Question: I'm writing a Python-module which should provide an easy OOP interface to low-level GUI platforms. To achieve this, a wrapper class needs to be created that is used by the classes in the module.
This is the class-diagram for the basic implementation.

The class is the glue between the low-level platform and the classes in the package. Events usually start here, as the wrapper should recognize mouse-/keyboard-events and inform it's children about it.
Now, as you can see, the class needs to implement some functions to render basic elements onto the GUI. Now, I'd like to get to know about the magic behind rendering circles, rounded rectangles, lines (with a thickness) and about anti-aliasing. One reason for it is that I'm simply interested into that topic, the other is that I'd like to deliver an implementation with the package. (Will be written in C/C++, I'm pretty sure Python would be tot slow for such rendering operations, isn't it?)
:
1. Are there any good references for how to render circles, ellipses, rounded rectangles, or lines (with a thickness, the one-pixel-line is easy..)?
2. Are there any good references for how to implement anti-aliasing? E.g., is anti-aliasing done while rendering an element or applied after all rendering-operations have been done?
3. Would it be better to use something like a Path class that will be rendered? I.e. a vectorized representation of the form that should be rendered. That would have the advantage to render any kind of 2-dimensional forms, but I don't know how to implement it. Are there good references for rendering vector-graphics?
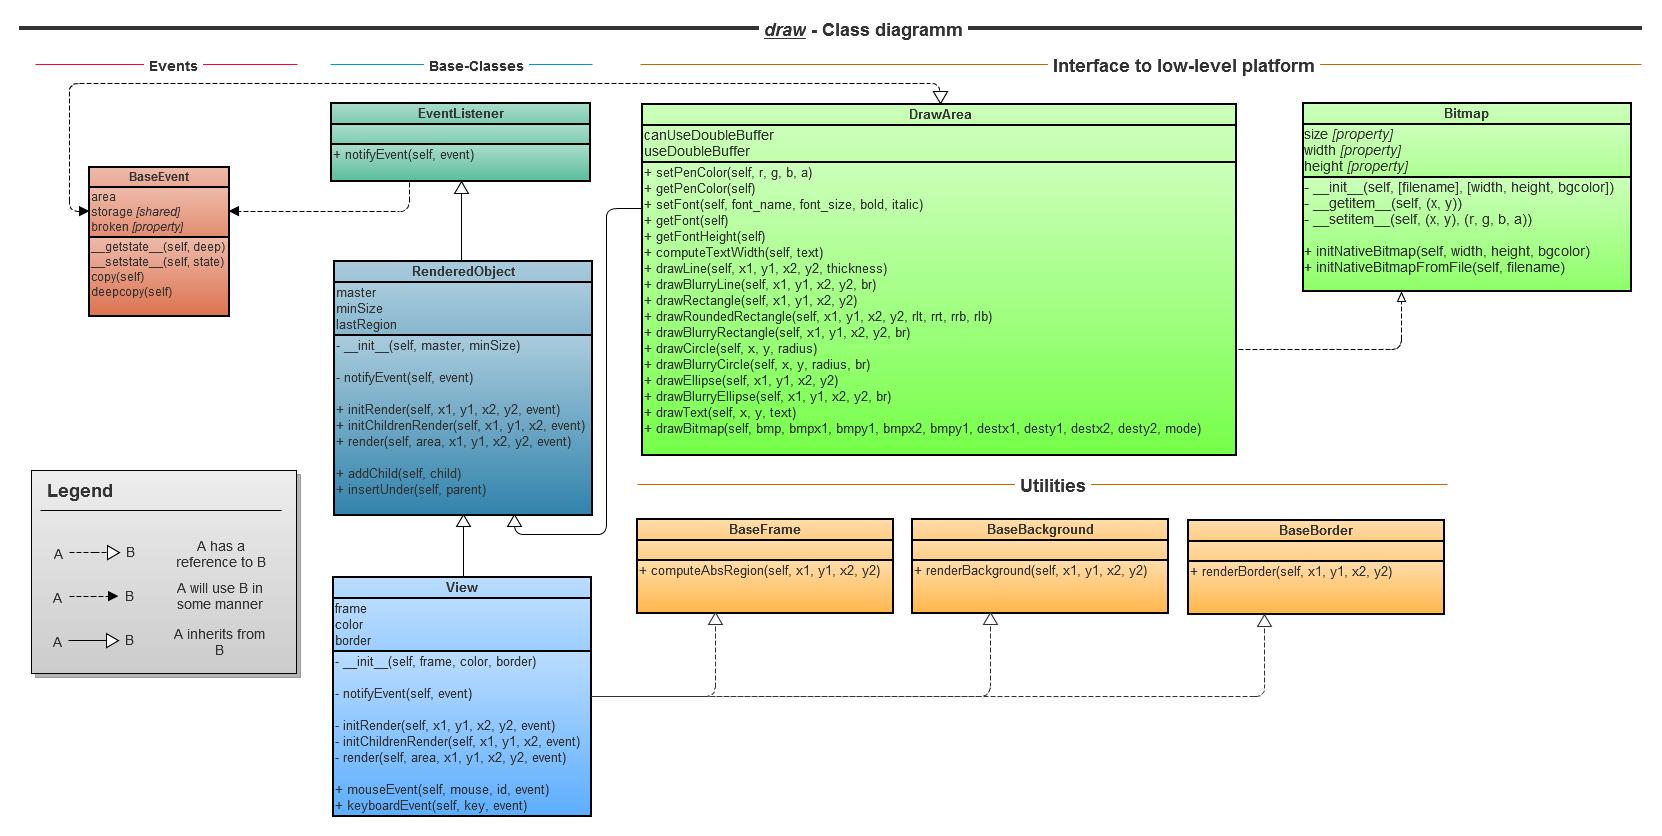
Answer: <URL> is a , which is my favourite choice for rendering vector graphics.
You might like to make a of it (take a look at <URL>, look into or ...
<URL> about sub-pixel rendering.
If you are interested how to optimize drawing lines, polygons etc even on C+assembly level,
- <URL>
Here as example of one of many 2D Computer Graphics algorithms:
- <URL>